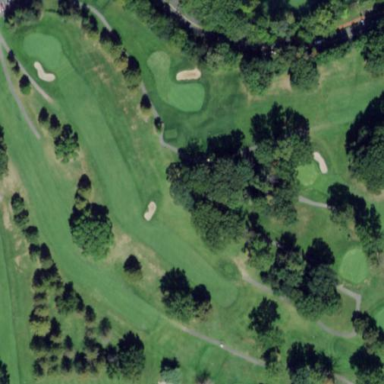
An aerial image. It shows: Area with grass used as rough in golf course.